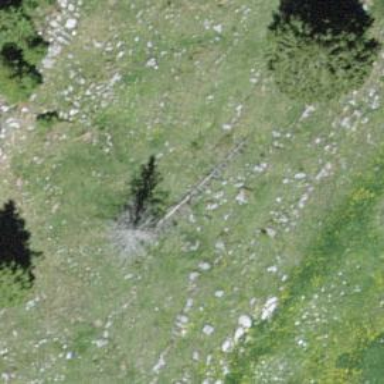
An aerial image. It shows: Needle-leaved tree in its natural environment.